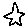
Label: star